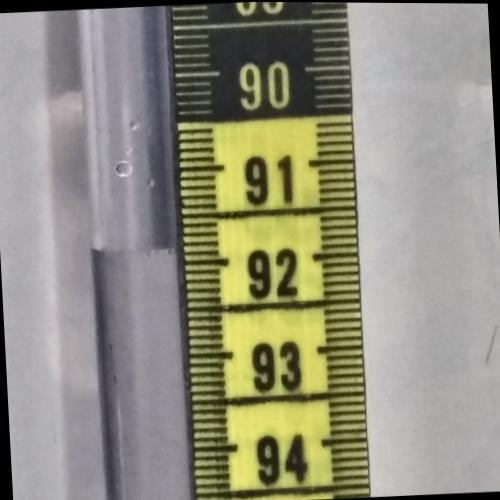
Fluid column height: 91.8 cm